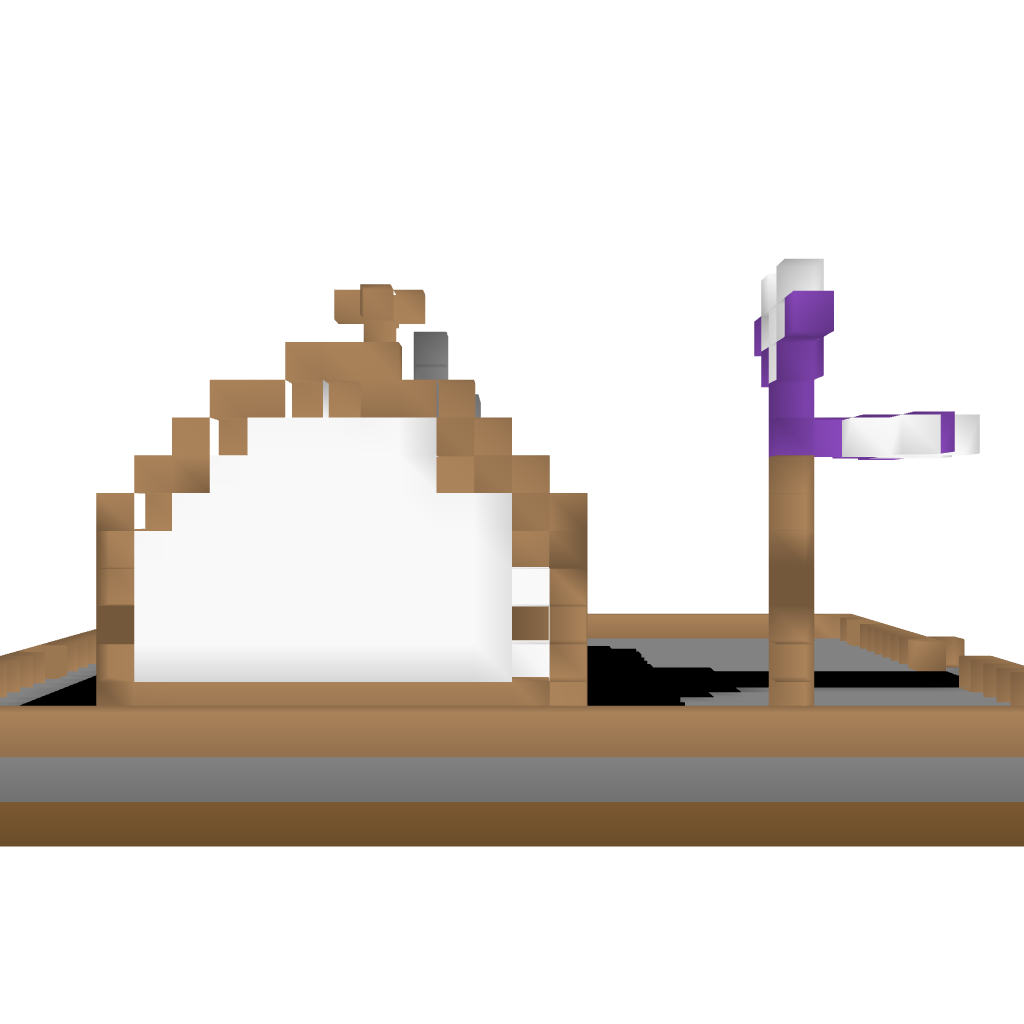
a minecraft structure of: The Krusty Krab good quality